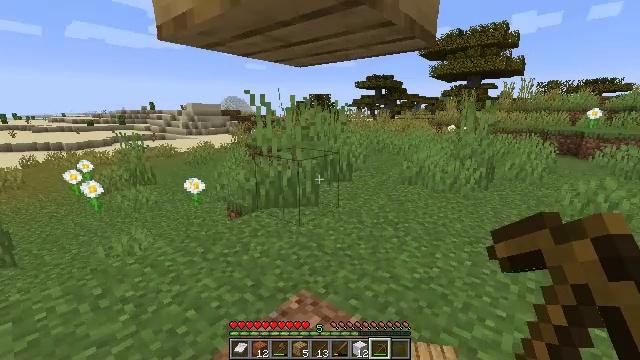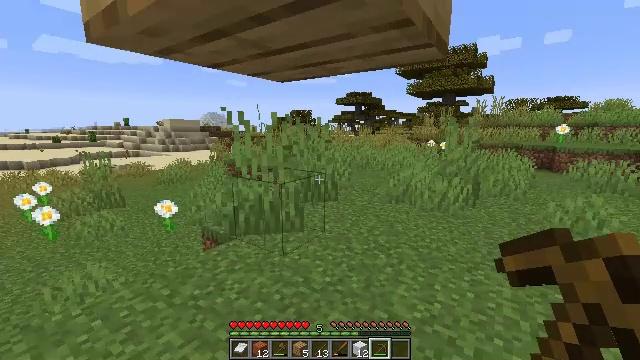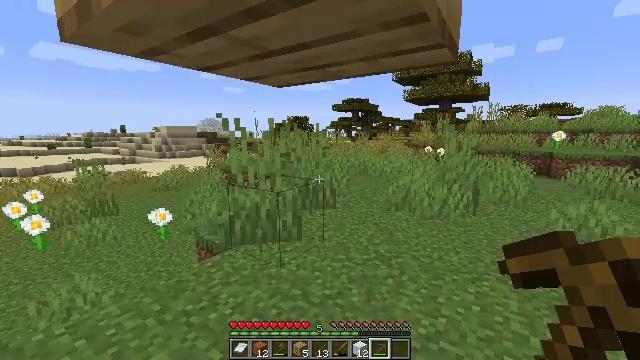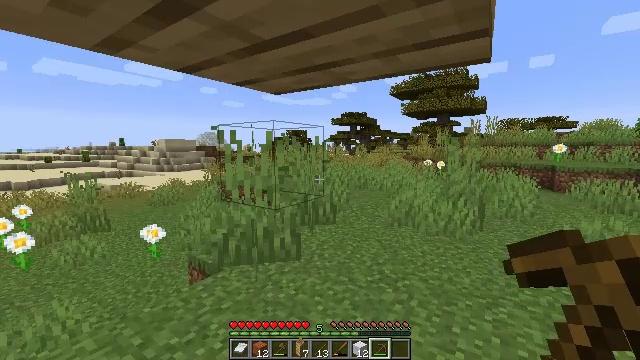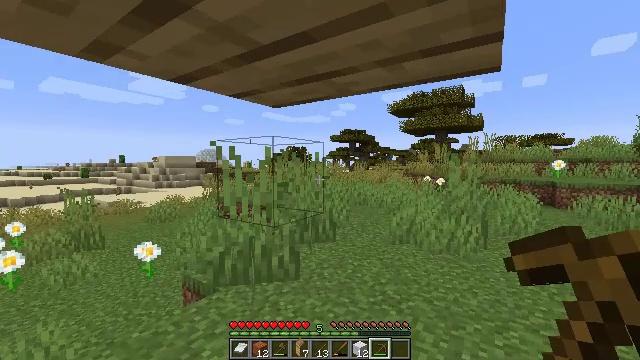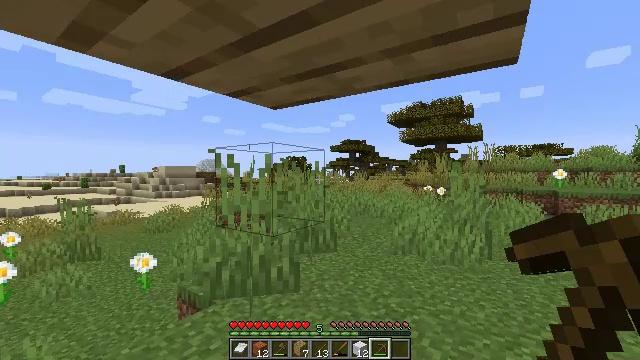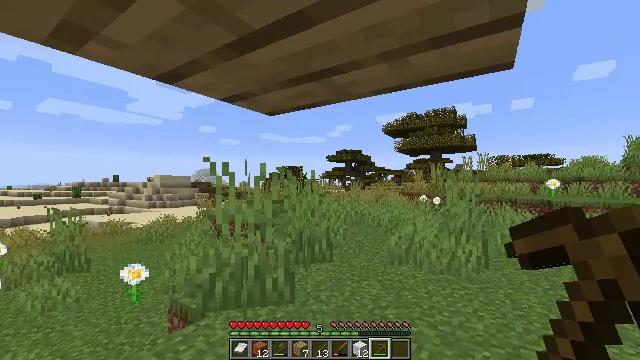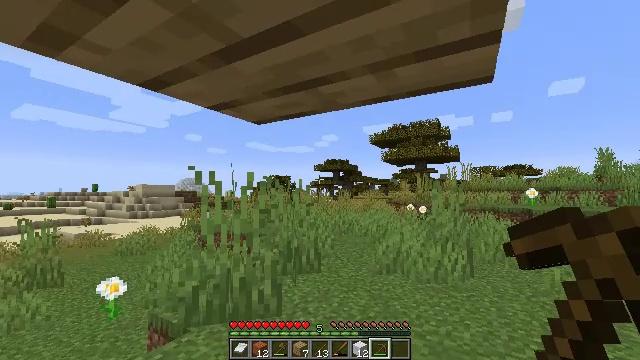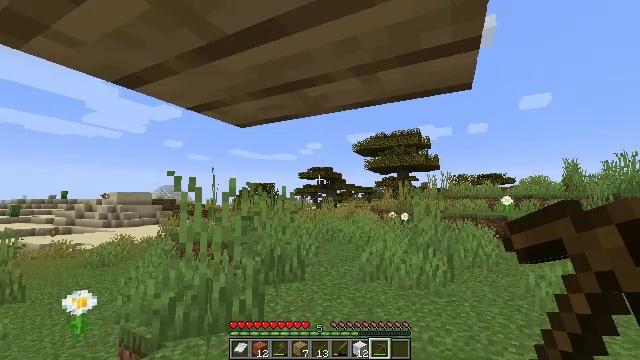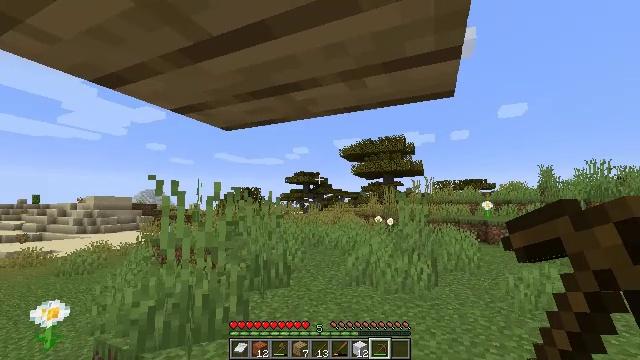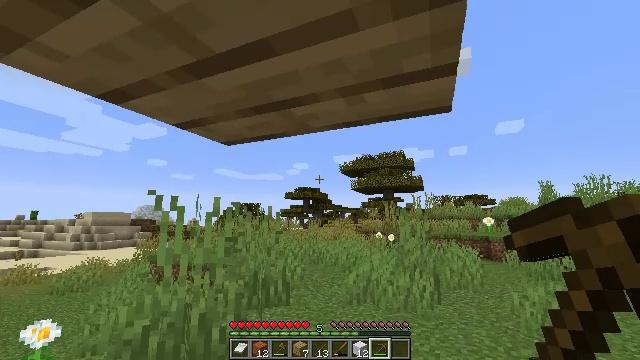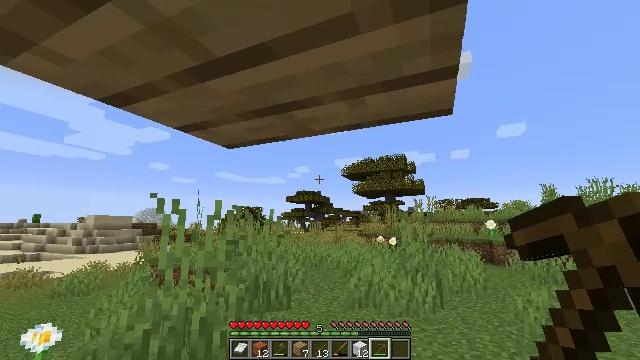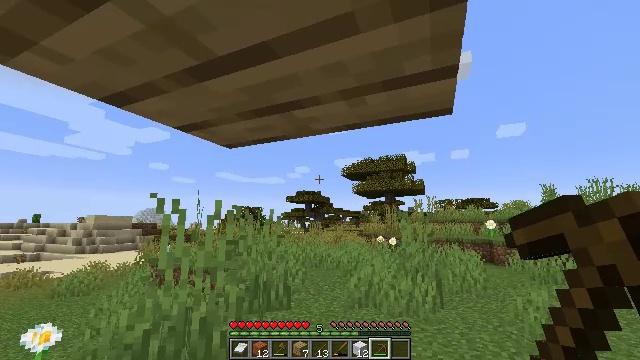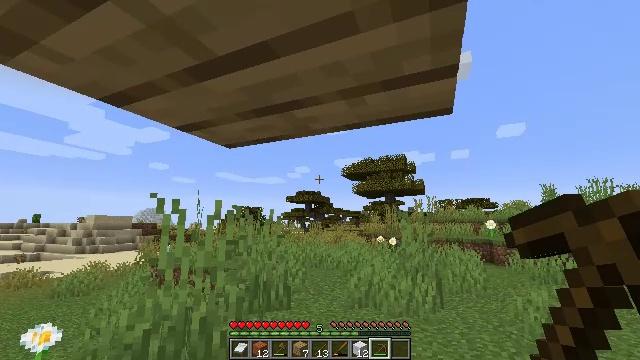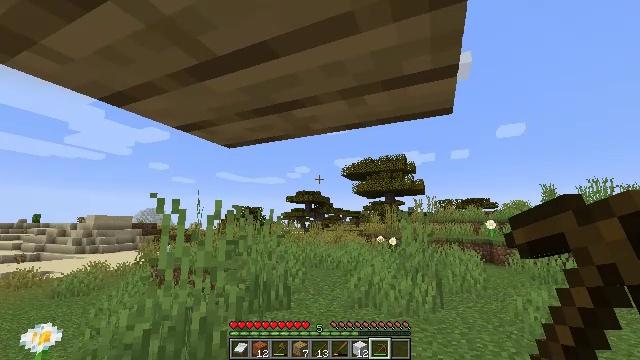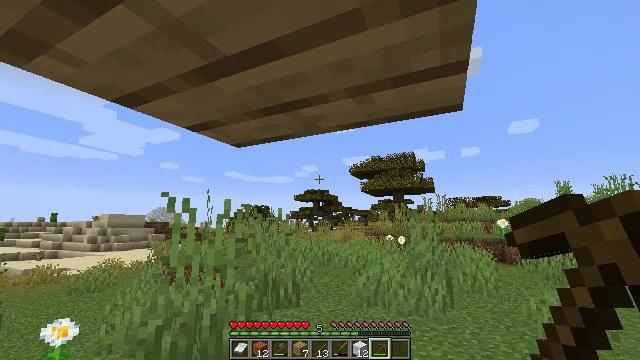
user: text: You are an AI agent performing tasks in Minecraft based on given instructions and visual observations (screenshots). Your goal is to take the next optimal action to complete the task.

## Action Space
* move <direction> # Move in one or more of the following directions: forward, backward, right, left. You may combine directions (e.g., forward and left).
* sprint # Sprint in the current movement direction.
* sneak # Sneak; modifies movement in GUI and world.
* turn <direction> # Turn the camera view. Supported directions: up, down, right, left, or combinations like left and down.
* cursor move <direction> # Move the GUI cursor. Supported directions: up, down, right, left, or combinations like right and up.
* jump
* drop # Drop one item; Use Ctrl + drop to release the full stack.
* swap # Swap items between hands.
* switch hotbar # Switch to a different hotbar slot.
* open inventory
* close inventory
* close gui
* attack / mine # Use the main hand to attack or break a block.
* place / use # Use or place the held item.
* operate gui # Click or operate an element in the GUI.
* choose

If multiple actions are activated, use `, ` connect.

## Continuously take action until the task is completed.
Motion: motion action
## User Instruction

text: Break the existing planks.
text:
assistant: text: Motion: move forward, turn right and up
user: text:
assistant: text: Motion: move forward, turn up
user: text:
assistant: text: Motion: turn up
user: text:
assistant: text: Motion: turn up
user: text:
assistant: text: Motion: turn up
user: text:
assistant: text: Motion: turn up
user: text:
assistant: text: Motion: turn right and up
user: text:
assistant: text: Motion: turn right and up
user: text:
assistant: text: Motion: turn right and up
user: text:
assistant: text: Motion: turn up
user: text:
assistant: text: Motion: no_op
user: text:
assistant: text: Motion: no_op
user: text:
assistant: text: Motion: no_op
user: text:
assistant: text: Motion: no_op
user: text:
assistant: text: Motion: turn left
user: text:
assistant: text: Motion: turn right and up
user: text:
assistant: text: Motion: turn right and up
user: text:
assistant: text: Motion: turn up
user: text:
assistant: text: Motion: turn up
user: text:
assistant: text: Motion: turn up
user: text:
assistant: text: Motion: turn up
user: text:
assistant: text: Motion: no_op
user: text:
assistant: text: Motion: attack / mine
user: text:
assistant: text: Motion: attack / mine
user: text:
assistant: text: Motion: attack / mine
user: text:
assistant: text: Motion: attack / mine
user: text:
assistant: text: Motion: attack / mine
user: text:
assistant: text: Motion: attack / mine
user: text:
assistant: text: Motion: attack / mine
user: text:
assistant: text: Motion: attack / mine